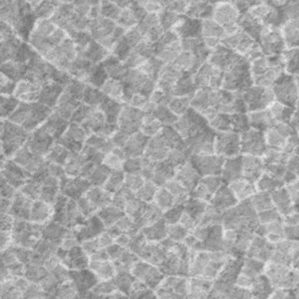
Label: frost